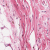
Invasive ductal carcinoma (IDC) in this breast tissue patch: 0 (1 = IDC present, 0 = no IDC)